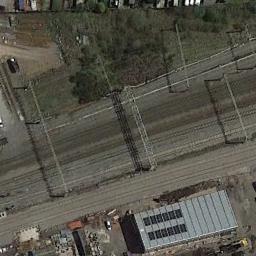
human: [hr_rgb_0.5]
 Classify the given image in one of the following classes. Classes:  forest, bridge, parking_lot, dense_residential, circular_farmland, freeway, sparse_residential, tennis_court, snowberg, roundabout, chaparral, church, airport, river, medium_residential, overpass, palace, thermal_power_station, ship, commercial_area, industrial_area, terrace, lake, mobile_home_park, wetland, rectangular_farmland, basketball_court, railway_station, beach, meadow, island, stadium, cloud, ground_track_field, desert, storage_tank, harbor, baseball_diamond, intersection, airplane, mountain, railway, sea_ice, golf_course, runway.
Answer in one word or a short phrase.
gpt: railway